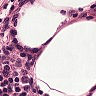
Metastatic tissue present: no